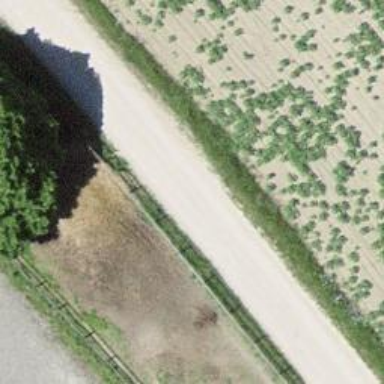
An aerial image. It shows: Unpaved unclassified road with track type of grade2.